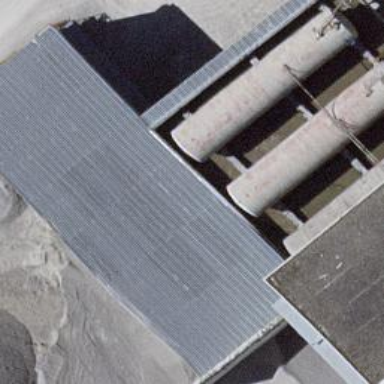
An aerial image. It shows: Industrial building.